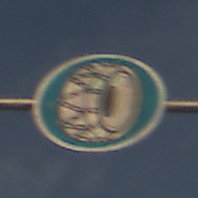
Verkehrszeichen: SchneekettenVorgeschrieben
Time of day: SunriseSunset
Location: Outdoor (Nature)
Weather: PartlyCloudy
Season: NotSpecified
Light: Natural